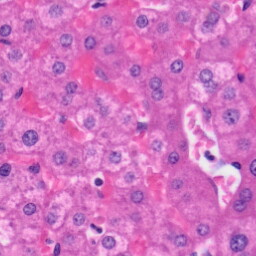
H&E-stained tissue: Liver